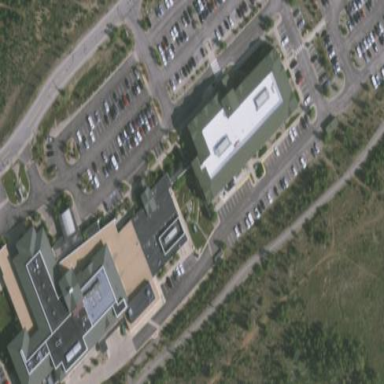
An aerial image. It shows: Healthcare facility identified as hospital.